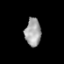
Tissue: prostate
Cell type: T cells
Senescence score: 0.3323
Nuclear area (px): 437
Mean DAPI intensity: 162.112